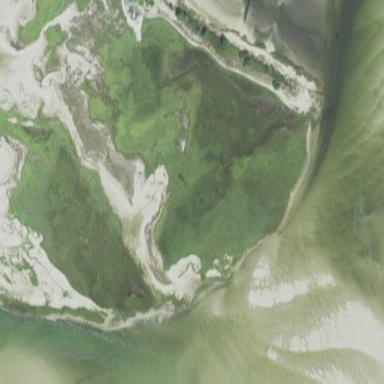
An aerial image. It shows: Saltmarsh wetland.